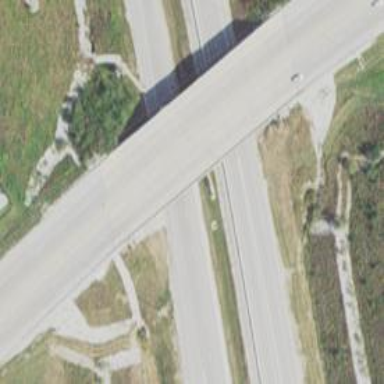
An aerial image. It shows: Trunk highway with expressway features.